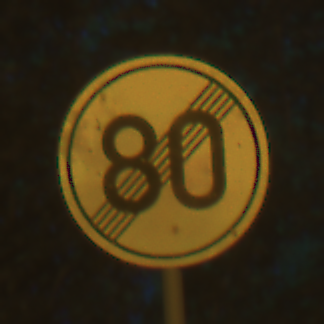
Verkehrszeichen: EndeGeschwindigkeit80
Umgebung: Outdoor, Urban
Tageszeit: Night
Wetter: PartlyCloudy
Licht: Artificial
Jahreszeit: NotSpecified
Kontrast: HighContrast